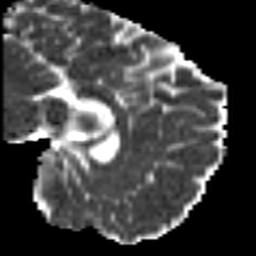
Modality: MD
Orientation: sagittal
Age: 25
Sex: male
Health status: ill
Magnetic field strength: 3 T
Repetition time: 9 s
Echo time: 0.093 s